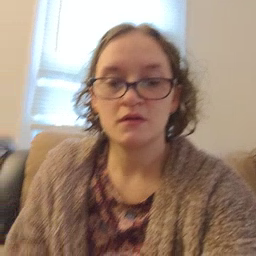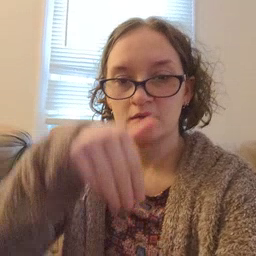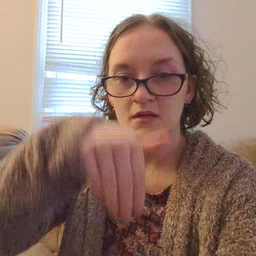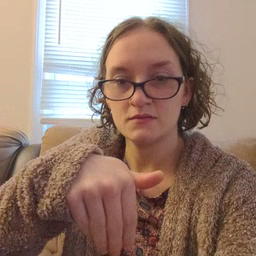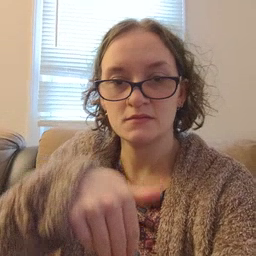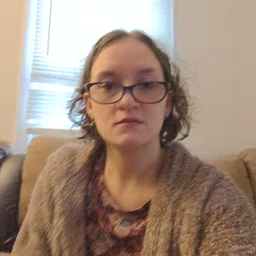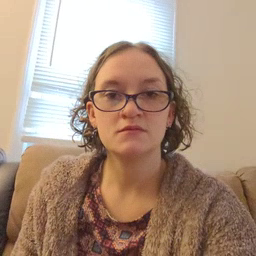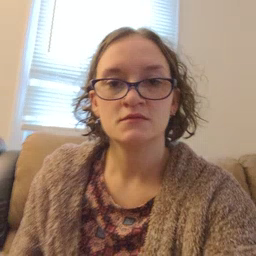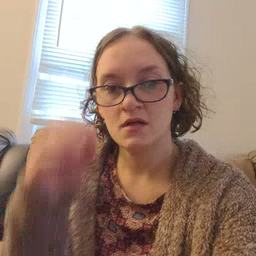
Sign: night